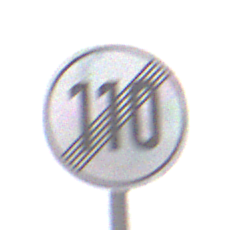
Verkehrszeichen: EndeGeschwindigkeit110
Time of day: Midday
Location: Outdoor (RoadRail)
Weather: Overcast
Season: NotSpecified
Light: Natural